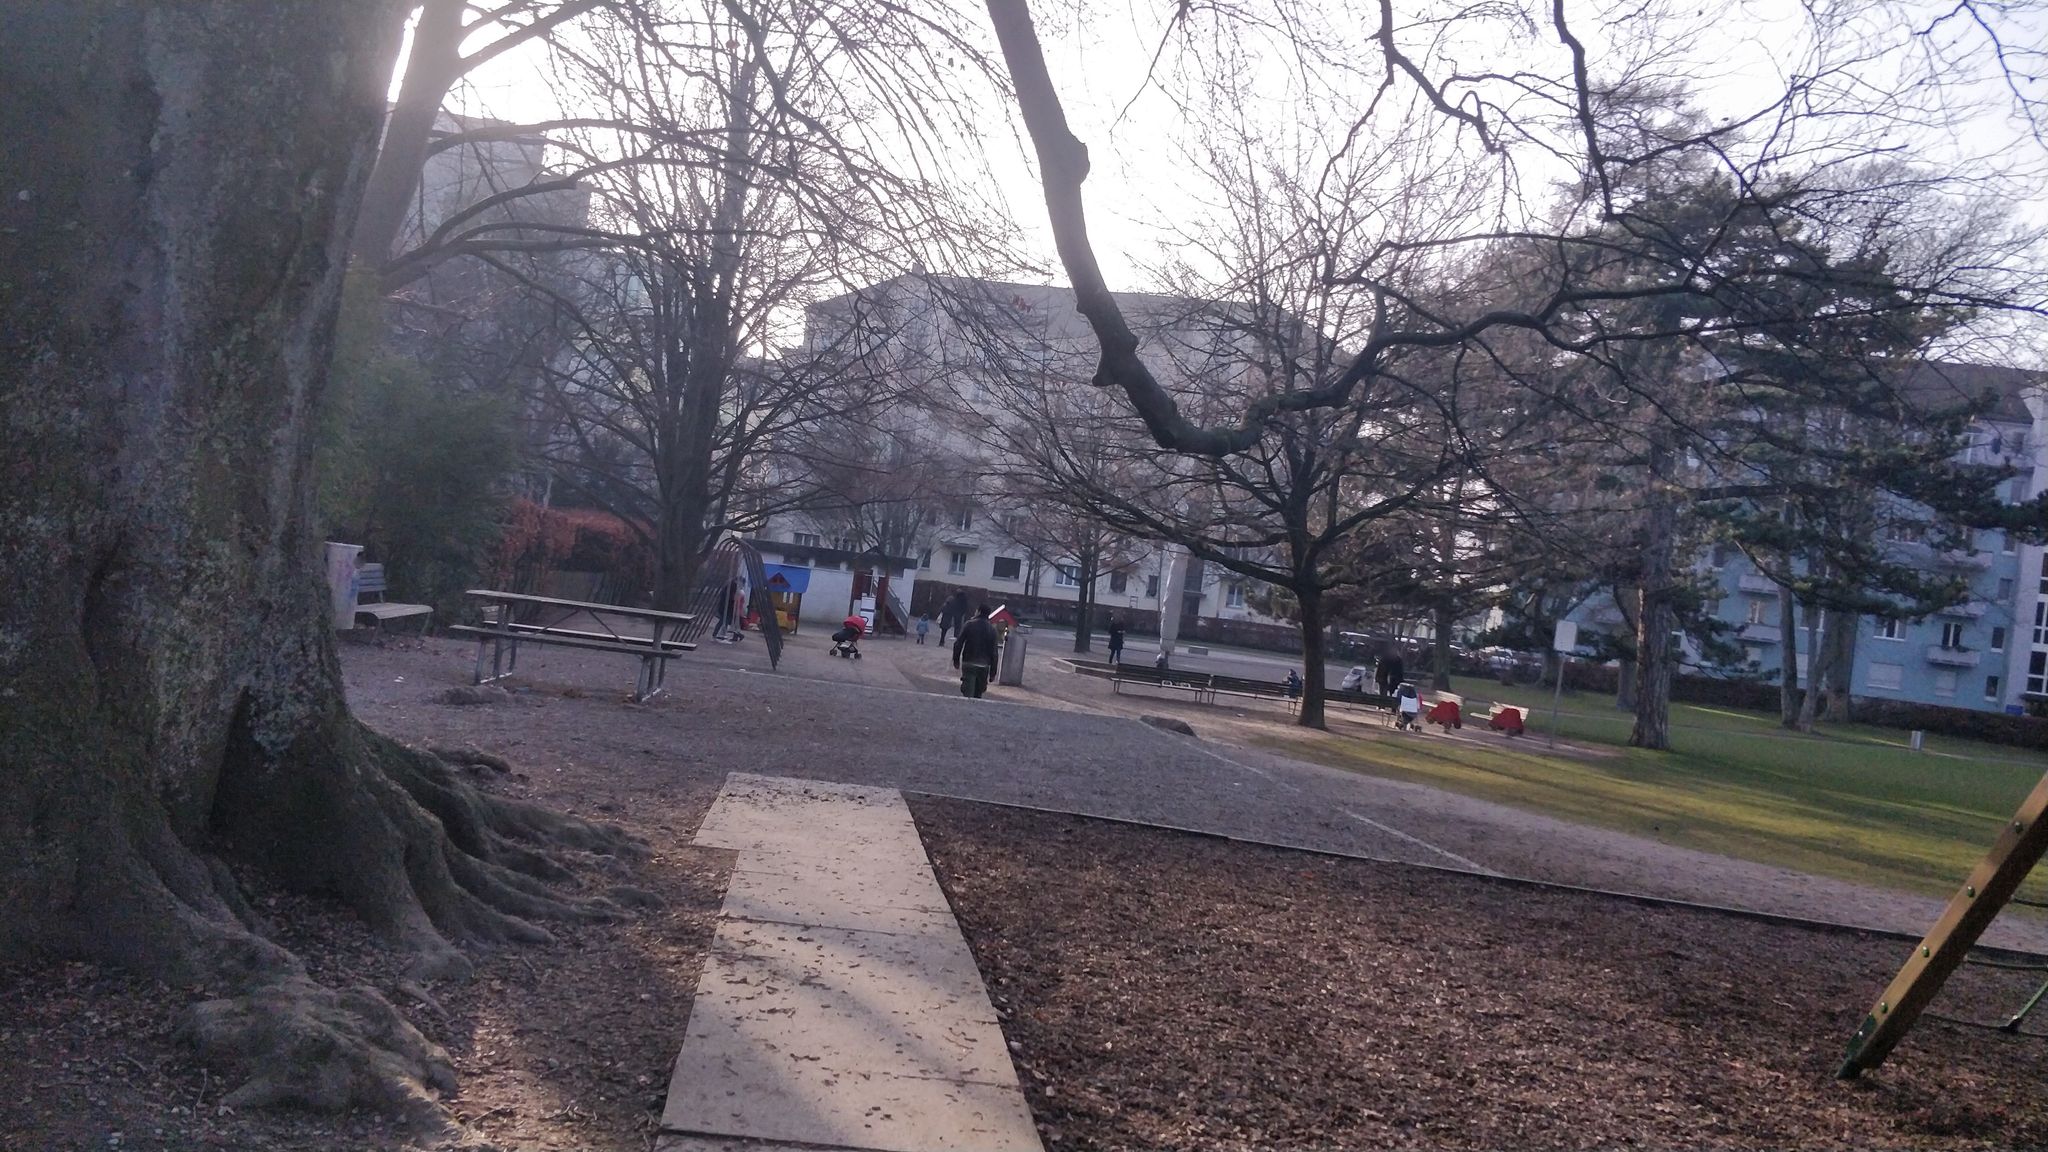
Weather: clear
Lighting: day
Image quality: good
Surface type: walking surface
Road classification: steps, footway, path
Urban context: urban centre
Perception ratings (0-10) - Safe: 8.63, Lively: 4.83, Beautiful: 7.1, Boring: 6.12, Depressing: 2.27, Wealthy: 6.37